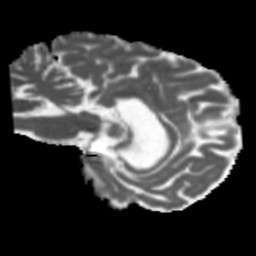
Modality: MD
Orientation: sagittal
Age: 53
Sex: female
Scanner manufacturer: siemens
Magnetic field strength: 3 T
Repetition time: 5.47 s
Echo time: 0.0854 s